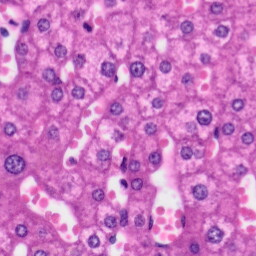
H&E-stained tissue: Liver